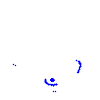
Particle: proton